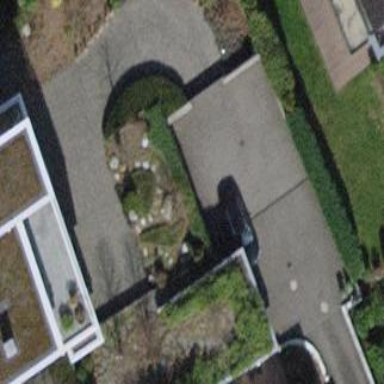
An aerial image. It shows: Group of garages.